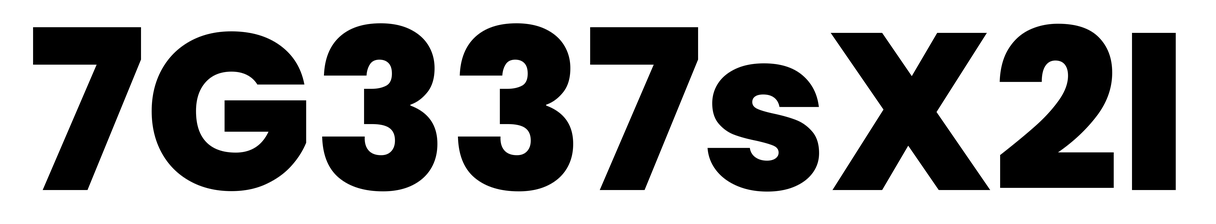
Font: Poppins-ExtraBold